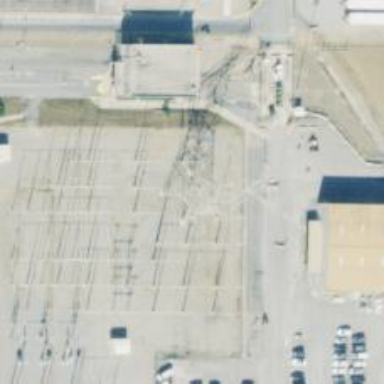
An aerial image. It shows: Lattice structure tower.